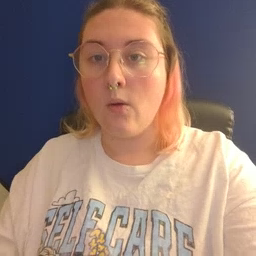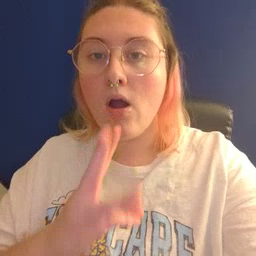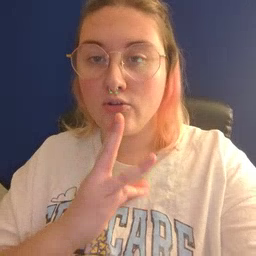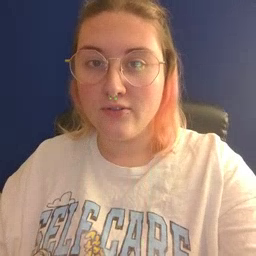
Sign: water